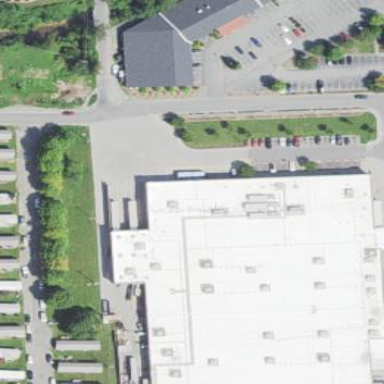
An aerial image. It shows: Retail building housing supermarket.